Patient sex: F
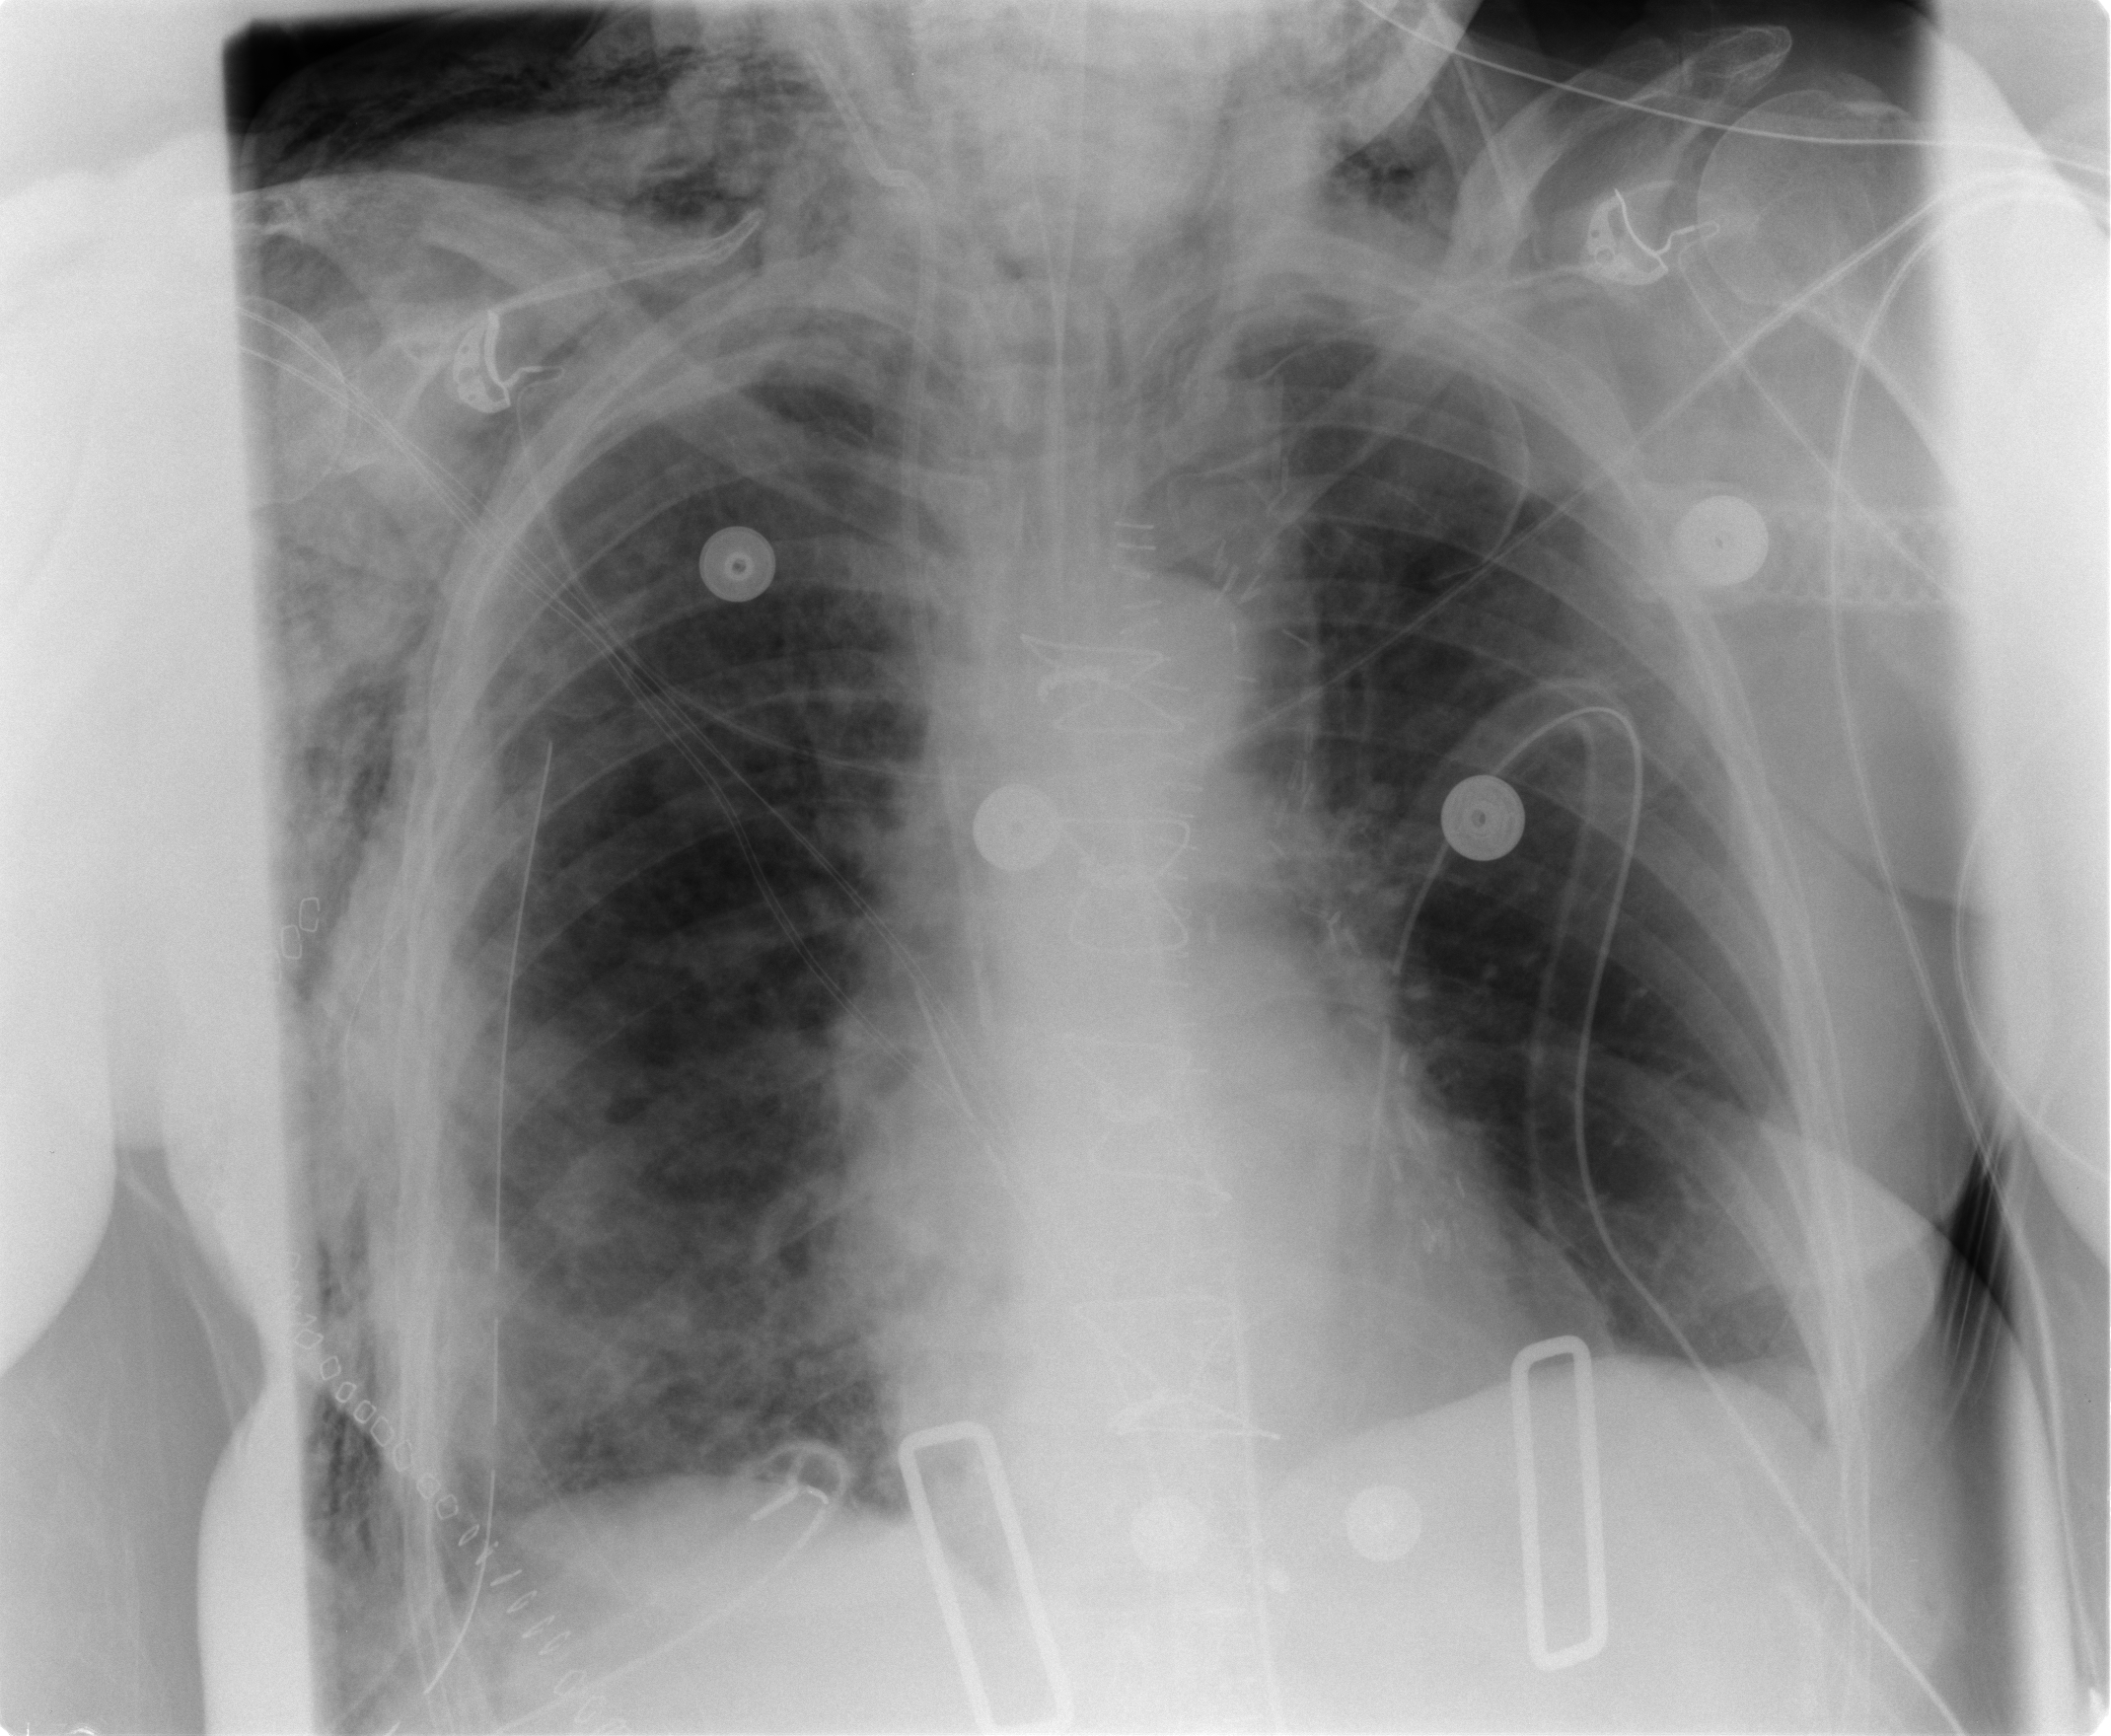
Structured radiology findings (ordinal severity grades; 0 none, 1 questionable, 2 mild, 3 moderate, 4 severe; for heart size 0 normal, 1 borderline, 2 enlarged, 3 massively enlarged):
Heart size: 0
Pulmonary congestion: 0
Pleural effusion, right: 0
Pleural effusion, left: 0
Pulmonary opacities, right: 2
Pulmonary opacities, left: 0
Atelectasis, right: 2
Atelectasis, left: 0